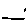
Label: line